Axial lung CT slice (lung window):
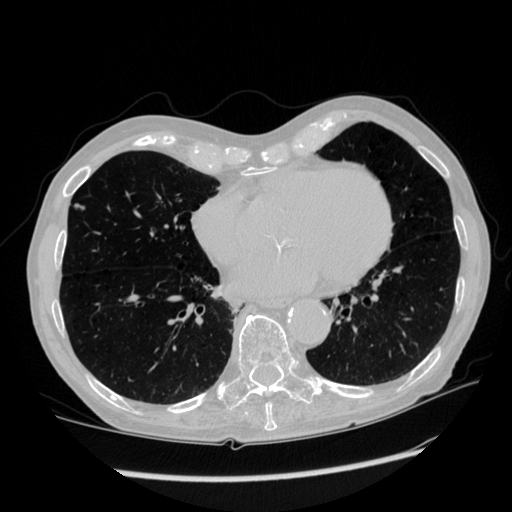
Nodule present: yes
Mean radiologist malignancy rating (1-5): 2.5